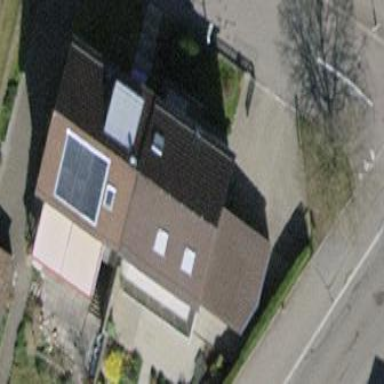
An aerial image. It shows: Simple and straightforward house.